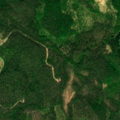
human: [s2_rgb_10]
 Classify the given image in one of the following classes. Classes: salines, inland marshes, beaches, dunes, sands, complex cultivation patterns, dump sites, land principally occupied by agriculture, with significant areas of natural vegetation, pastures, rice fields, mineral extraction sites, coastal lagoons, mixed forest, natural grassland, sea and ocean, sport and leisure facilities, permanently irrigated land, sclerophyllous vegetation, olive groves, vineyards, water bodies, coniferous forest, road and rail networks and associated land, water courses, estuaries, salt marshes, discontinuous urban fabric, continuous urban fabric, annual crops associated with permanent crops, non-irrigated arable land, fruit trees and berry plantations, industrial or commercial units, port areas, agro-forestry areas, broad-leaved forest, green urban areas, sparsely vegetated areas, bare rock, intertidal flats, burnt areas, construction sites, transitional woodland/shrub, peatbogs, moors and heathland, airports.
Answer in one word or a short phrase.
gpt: coniferous forest, mixed forest, transitional woodland/shrub